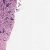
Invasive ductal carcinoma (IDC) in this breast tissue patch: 0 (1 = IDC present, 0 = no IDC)